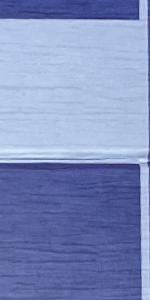
Label: Empty